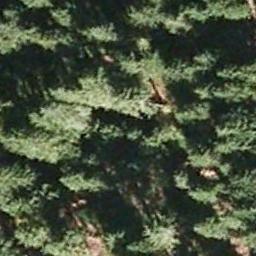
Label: forest